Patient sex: M
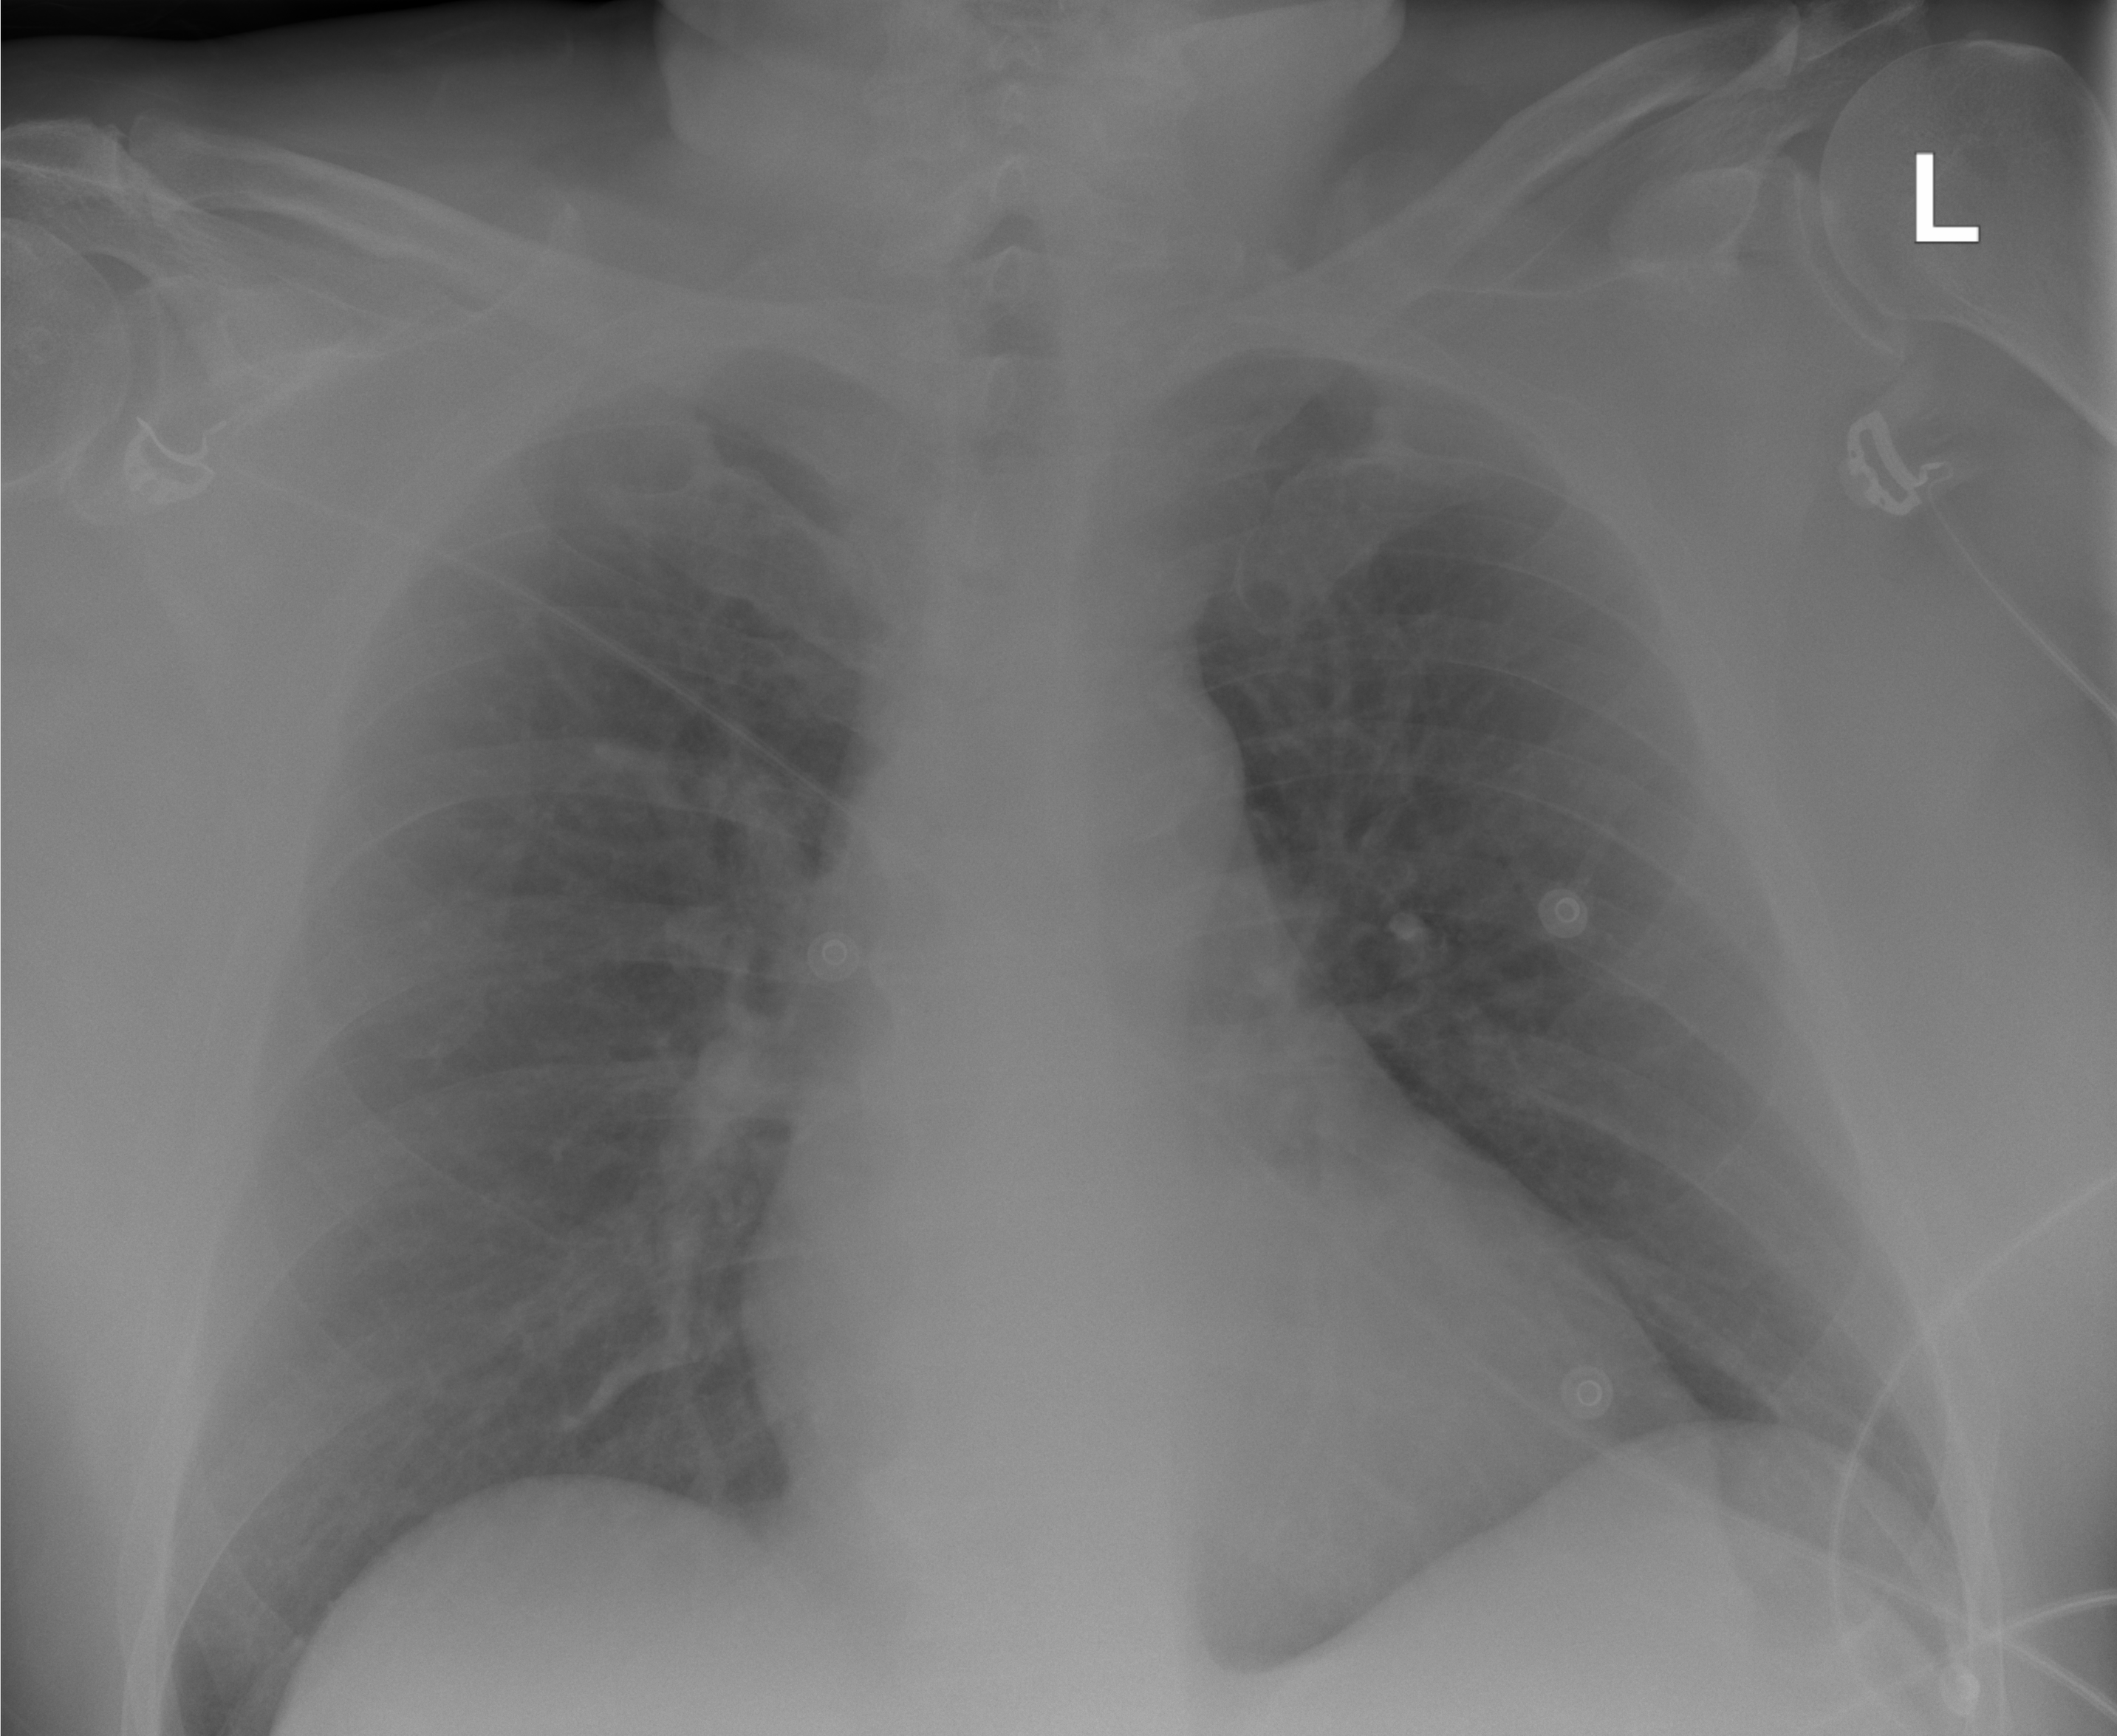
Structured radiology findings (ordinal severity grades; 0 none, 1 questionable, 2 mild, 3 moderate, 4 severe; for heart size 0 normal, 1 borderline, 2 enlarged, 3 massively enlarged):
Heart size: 1
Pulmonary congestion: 2
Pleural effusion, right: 0
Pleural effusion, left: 0
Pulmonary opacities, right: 0
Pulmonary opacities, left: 0
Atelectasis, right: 0
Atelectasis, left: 0